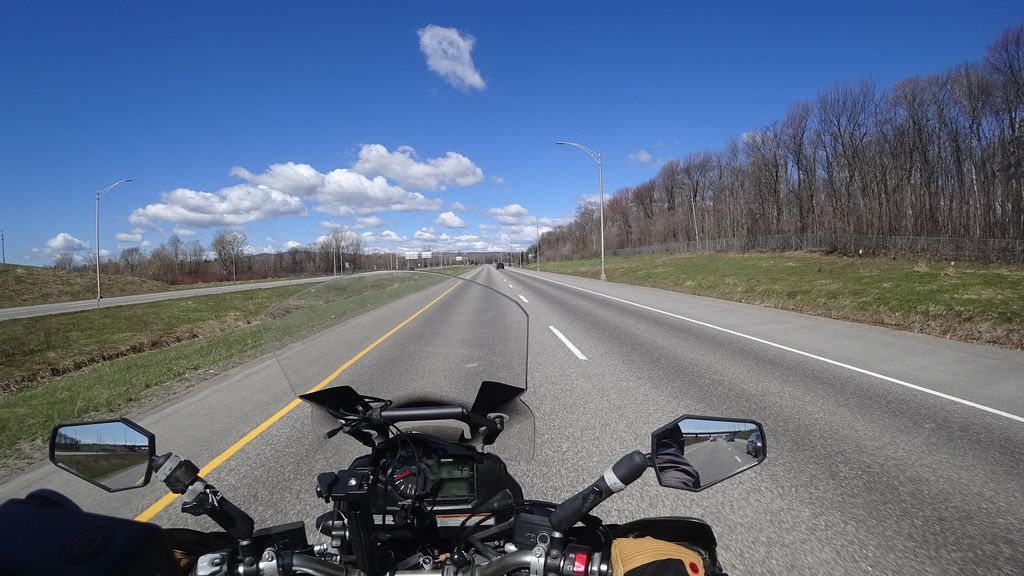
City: quebec_city